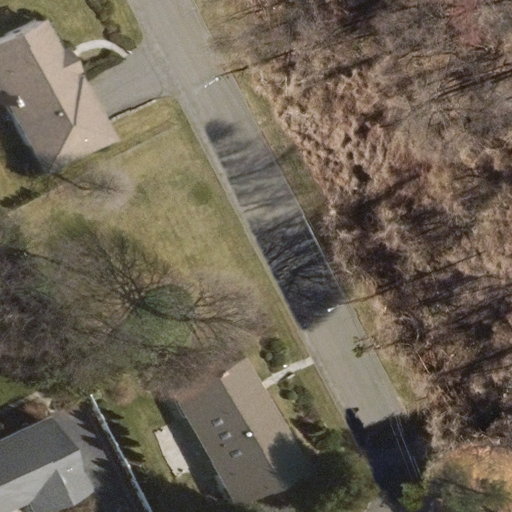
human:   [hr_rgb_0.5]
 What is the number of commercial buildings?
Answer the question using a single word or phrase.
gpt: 0

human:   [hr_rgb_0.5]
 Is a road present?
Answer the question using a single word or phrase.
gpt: yes

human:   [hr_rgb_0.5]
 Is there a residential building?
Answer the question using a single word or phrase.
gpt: yes

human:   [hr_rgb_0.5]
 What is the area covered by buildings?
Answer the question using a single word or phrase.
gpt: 1011m2

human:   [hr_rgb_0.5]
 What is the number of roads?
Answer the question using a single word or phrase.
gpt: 2

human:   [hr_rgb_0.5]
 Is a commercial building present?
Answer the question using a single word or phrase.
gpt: no

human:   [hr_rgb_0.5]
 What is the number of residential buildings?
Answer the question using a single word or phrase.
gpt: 3

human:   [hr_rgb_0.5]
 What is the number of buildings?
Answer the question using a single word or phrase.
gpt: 3

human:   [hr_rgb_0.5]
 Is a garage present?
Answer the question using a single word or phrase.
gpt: no

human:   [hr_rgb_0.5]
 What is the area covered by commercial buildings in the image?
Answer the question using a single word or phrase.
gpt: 0m2

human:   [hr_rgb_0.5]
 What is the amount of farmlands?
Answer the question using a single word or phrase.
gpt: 0

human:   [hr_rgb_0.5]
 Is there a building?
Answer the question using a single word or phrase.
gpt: yes

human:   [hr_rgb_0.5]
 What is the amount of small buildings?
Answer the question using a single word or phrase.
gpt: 0

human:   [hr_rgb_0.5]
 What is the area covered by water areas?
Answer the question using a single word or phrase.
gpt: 0m2

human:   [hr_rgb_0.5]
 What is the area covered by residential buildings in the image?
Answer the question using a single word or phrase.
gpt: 1011m2

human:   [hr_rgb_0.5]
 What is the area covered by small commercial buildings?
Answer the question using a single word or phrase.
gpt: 0m2

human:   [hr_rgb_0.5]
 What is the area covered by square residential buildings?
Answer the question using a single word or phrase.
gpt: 0m2

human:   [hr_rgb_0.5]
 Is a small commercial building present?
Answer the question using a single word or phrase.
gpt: no

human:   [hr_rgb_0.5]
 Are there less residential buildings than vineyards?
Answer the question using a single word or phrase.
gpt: no

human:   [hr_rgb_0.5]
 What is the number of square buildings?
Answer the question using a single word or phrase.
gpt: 0

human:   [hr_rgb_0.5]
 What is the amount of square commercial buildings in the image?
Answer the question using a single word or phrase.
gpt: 0

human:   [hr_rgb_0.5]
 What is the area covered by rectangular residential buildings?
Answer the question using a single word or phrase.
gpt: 425m2

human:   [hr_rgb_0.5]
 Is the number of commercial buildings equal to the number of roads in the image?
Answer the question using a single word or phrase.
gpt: no

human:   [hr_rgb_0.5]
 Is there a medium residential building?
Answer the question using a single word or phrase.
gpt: yes

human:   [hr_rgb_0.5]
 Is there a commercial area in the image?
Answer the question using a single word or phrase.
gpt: no

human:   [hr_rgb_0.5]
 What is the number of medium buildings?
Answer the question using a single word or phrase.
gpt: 3

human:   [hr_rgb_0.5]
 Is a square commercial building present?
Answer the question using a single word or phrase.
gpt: no

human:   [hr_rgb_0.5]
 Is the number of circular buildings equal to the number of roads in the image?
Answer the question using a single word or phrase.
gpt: no

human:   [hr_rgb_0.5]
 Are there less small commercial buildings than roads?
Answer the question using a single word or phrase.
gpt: yes

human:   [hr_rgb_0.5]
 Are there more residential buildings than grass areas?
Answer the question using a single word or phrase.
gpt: yes

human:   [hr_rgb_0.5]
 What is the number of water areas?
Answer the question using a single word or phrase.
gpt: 0

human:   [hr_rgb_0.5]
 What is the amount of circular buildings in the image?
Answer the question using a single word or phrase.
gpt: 0

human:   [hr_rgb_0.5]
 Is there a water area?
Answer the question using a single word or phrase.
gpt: no

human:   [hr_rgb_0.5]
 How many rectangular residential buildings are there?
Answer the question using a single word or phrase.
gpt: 1

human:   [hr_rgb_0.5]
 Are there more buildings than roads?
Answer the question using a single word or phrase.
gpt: yes

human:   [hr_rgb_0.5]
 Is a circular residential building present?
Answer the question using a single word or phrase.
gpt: no

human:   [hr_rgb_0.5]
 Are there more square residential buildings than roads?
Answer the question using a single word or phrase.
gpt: no

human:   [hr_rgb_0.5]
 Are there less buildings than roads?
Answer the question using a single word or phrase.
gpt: no

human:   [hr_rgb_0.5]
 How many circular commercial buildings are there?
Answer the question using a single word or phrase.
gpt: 0

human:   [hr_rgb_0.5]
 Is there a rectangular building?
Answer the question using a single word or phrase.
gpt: yes

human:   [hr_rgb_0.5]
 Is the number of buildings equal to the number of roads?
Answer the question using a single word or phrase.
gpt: no

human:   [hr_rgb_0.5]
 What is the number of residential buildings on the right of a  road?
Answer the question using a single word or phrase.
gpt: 0

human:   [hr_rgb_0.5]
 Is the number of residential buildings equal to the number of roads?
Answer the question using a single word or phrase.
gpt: no

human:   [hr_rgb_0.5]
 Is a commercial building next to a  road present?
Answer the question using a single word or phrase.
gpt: no

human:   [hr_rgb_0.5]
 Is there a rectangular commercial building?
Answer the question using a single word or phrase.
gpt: no

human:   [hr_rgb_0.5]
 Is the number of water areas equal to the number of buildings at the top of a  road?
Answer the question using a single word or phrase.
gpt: no

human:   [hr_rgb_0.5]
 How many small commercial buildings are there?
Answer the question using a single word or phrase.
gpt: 0

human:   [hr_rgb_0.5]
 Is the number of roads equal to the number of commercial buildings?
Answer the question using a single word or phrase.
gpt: no

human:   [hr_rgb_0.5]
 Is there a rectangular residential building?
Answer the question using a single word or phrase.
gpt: yes

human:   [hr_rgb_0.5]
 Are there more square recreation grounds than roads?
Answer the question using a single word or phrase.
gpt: no

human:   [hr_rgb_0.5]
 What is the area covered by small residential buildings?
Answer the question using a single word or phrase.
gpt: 0m2

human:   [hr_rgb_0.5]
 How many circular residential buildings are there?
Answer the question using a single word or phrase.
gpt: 0

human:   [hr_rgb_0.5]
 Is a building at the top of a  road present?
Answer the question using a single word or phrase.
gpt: yes

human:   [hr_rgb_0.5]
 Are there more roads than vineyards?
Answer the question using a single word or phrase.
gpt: yes

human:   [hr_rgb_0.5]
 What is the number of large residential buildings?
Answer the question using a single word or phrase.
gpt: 0

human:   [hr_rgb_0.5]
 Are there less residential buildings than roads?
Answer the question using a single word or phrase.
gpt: no

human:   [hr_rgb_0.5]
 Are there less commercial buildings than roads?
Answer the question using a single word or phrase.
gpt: yes

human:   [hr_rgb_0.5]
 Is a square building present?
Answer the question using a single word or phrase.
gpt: no

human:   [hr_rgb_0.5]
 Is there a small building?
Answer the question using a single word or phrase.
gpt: no

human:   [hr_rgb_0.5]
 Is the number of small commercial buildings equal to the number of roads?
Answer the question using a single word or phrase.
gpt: no

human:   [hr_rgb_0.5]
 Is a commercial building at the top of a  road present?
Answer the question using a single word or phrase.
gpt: no

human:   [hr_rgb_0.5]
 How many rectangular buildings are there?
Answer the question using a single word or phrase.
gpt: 1

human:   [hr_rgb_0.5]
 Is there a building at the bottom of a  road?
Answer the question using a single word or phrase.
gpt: yes

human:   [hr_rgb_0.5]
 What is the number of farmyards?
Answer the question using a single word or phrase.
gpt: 0